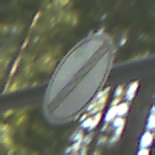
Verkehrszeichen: EndeSaemtlicherBegrenzungen
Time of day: MorningAfternoon
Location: Outdoor (Nature)
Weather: Clear
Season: NotSpecified
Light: Natural